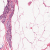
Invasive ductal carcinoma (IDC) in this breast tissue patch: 0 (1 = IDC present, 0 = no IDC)